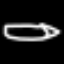
Label: pencil